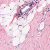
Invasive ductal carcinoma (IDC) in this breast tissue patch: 0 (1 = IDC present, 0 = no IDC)